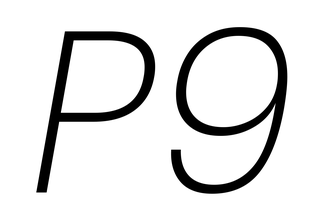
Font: Poppins-ExtraLightItalic